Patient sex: F
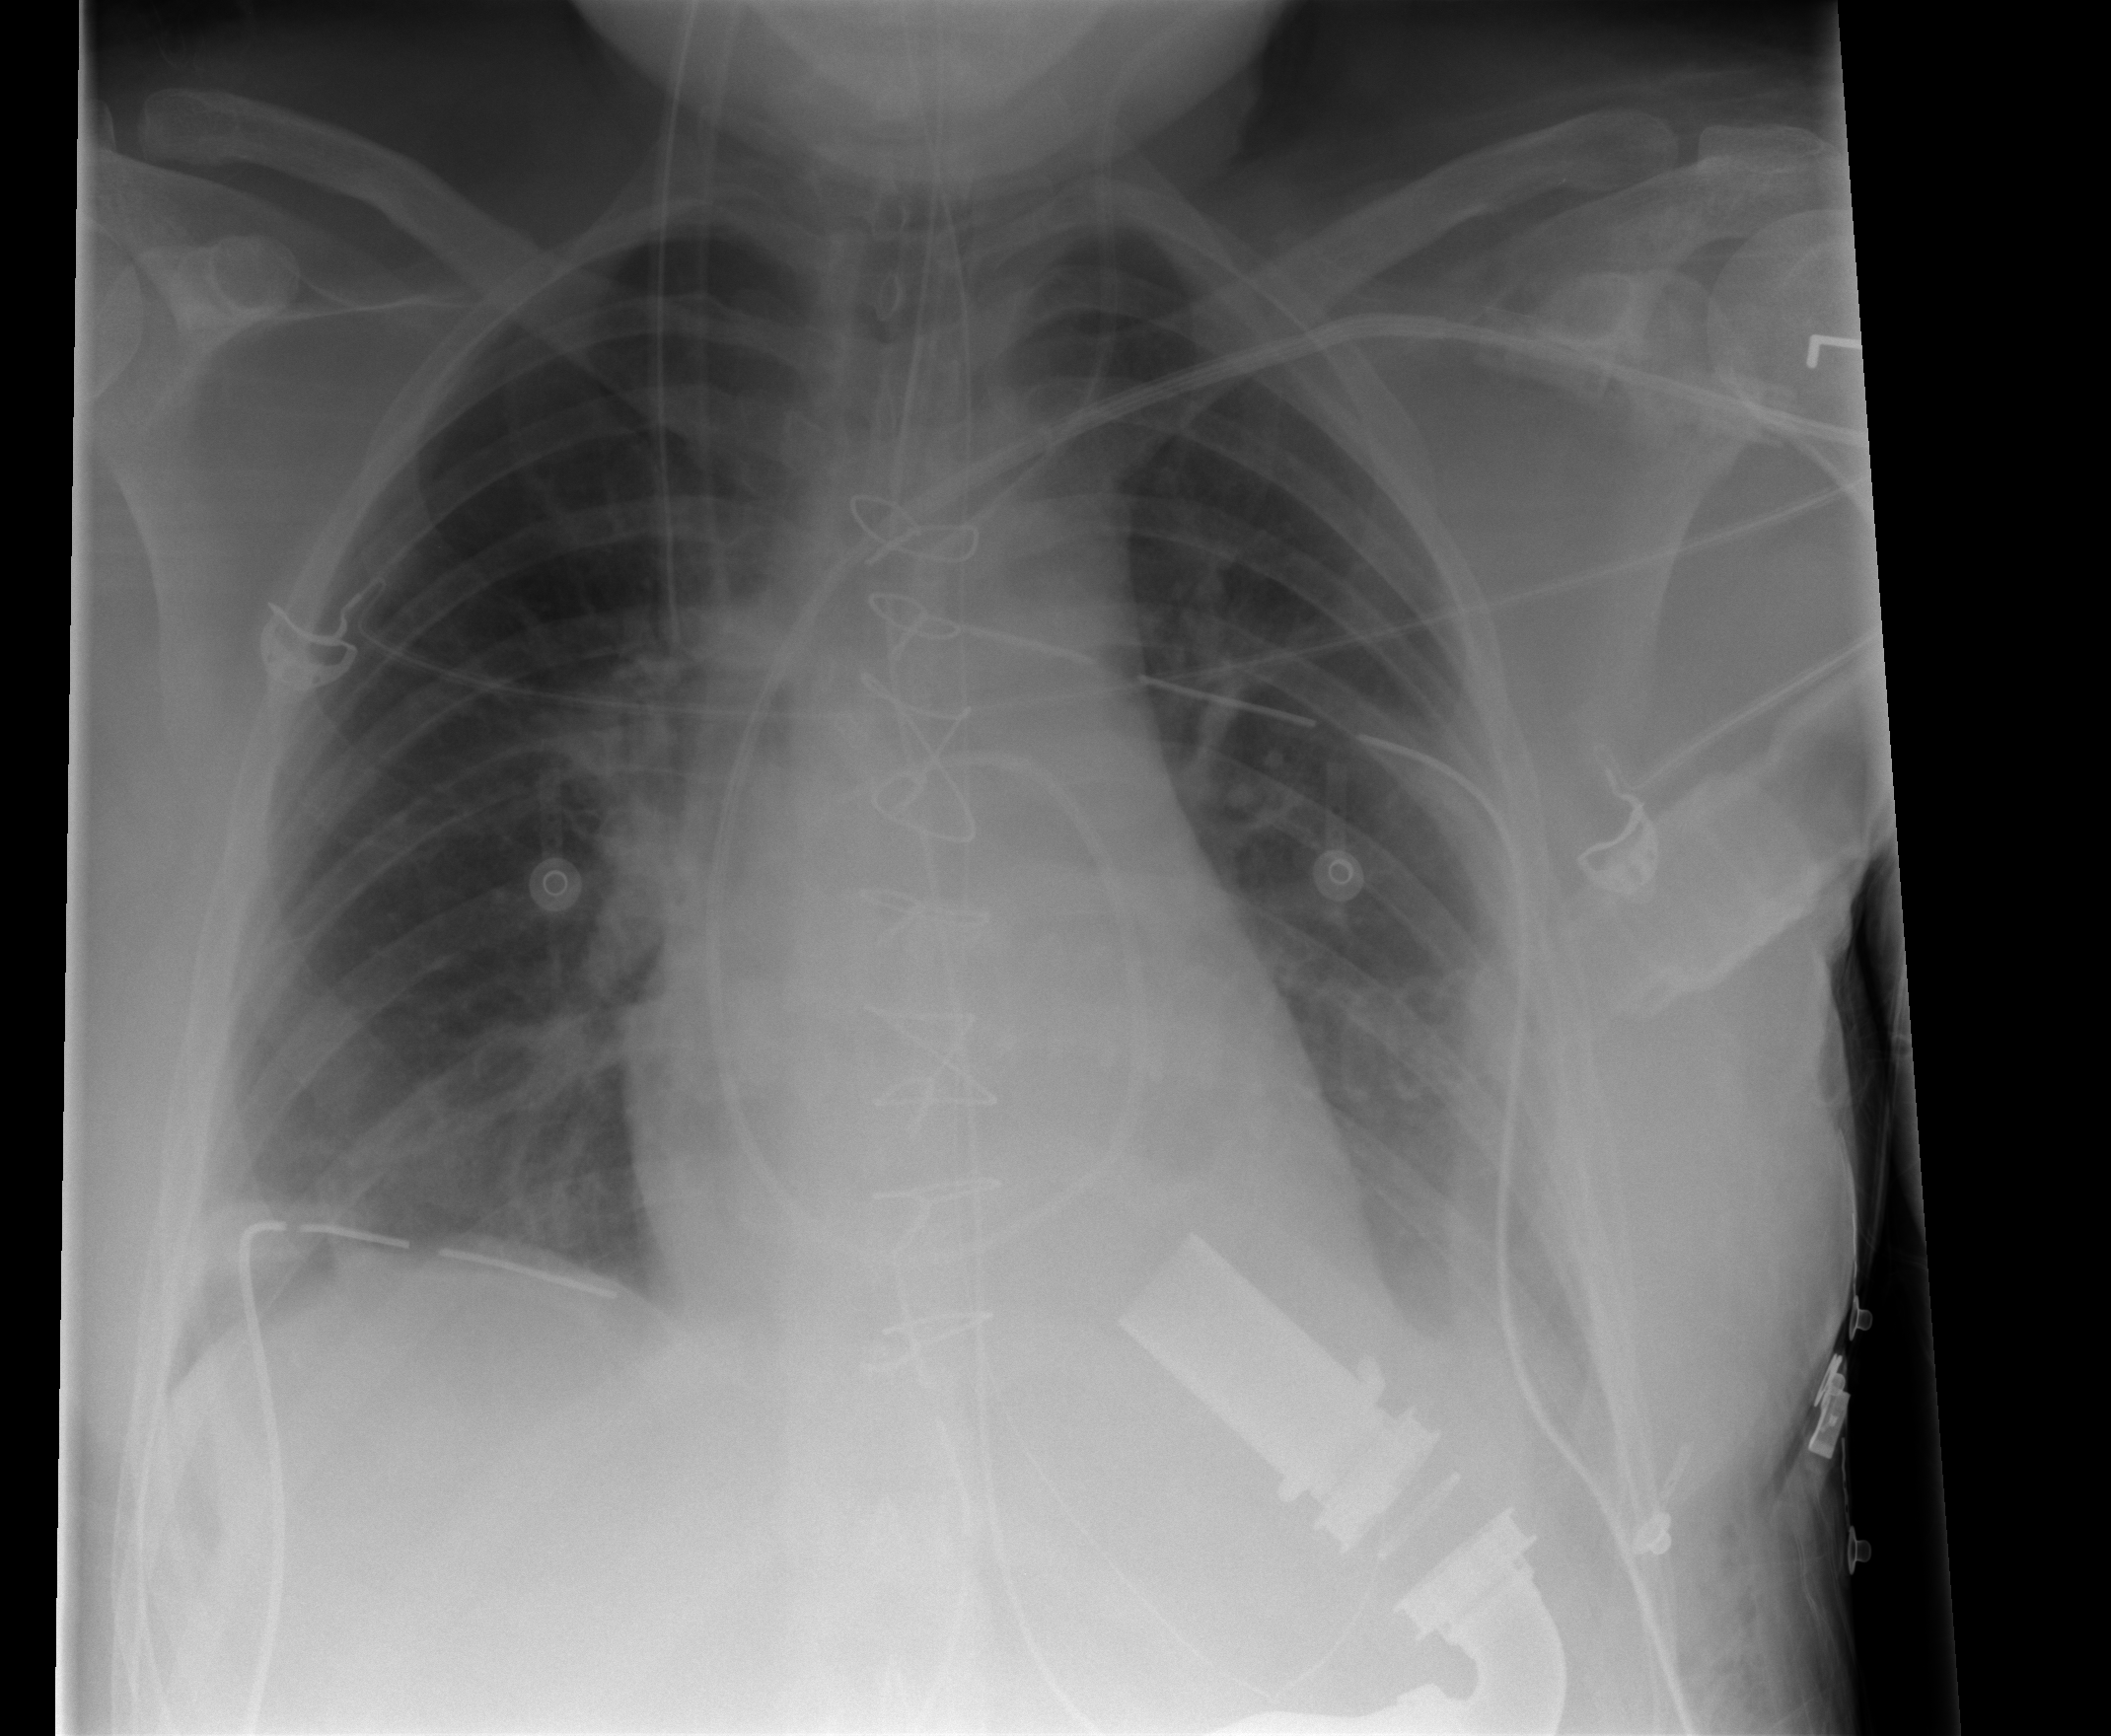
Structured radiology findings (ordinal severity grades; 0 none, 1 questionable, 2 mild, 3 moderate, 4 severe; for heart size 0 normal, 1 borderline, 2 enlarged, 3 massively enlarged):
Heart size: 0
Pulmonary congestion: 0
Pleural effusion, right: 0
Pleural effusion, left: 2
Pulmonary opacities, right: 0
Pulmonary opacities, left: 0
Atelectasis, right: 2
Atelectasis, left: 2